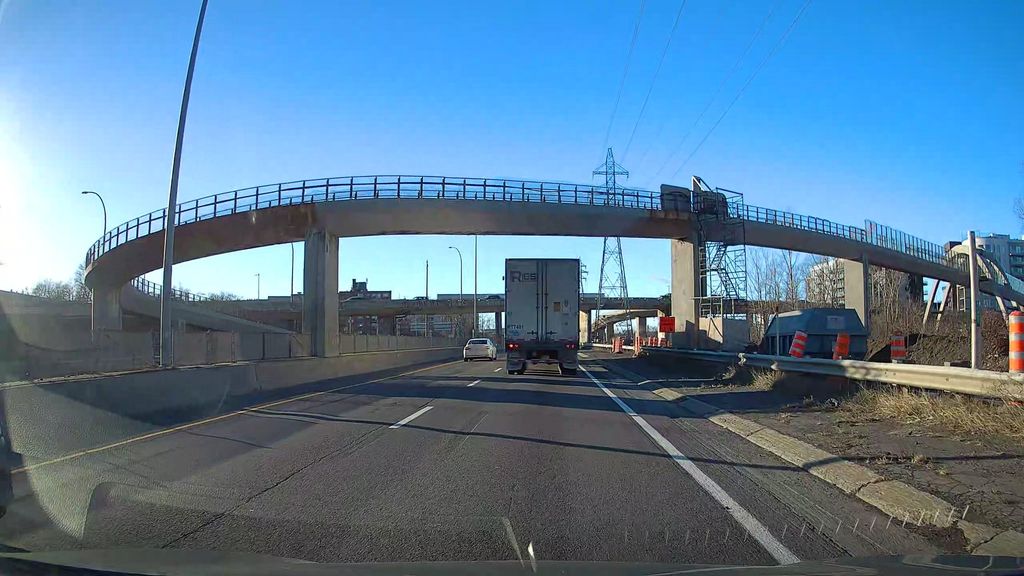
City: montreal